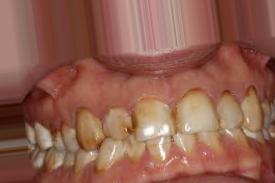
Condition: Tooth Discoloration